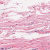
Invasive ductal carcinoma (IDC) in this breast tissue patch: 0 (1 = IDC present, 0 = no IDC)